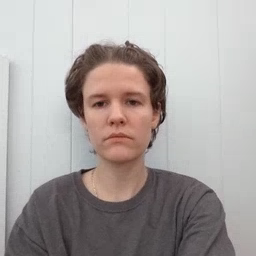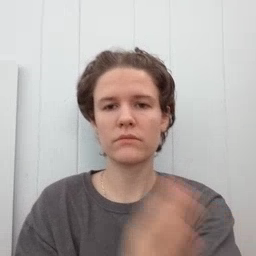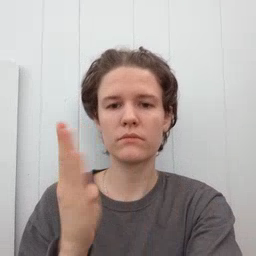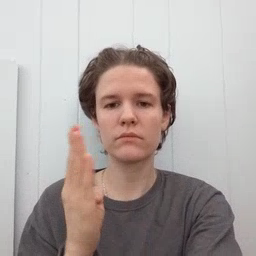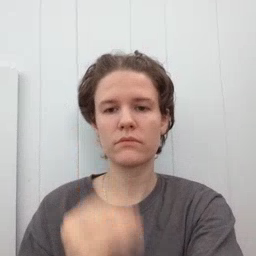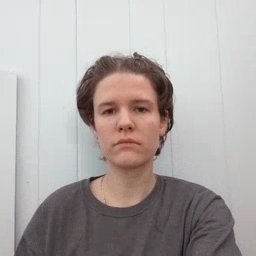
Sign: blue